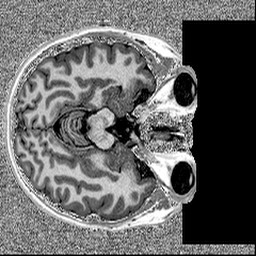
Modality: MP2RAGE
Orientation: axial
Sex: female